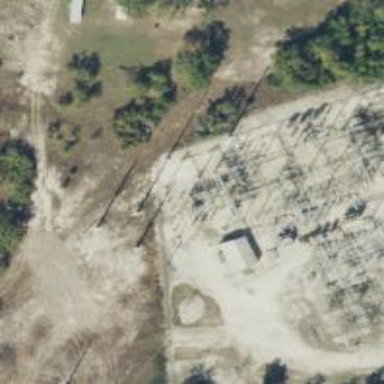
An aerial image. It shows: Switch used for power control.